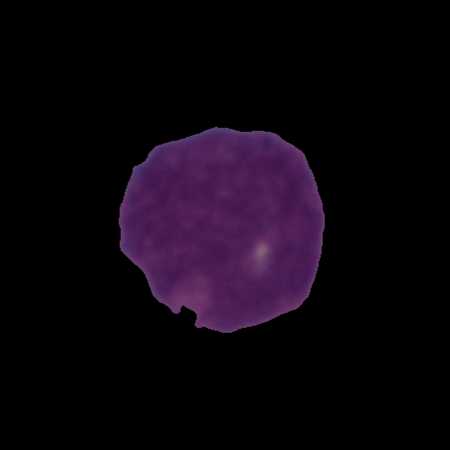
Label: cancer